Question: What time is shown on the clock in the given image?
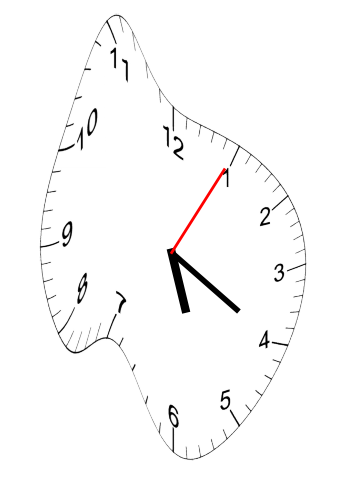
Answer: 05:20:05